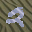
Label: 2